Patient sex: M
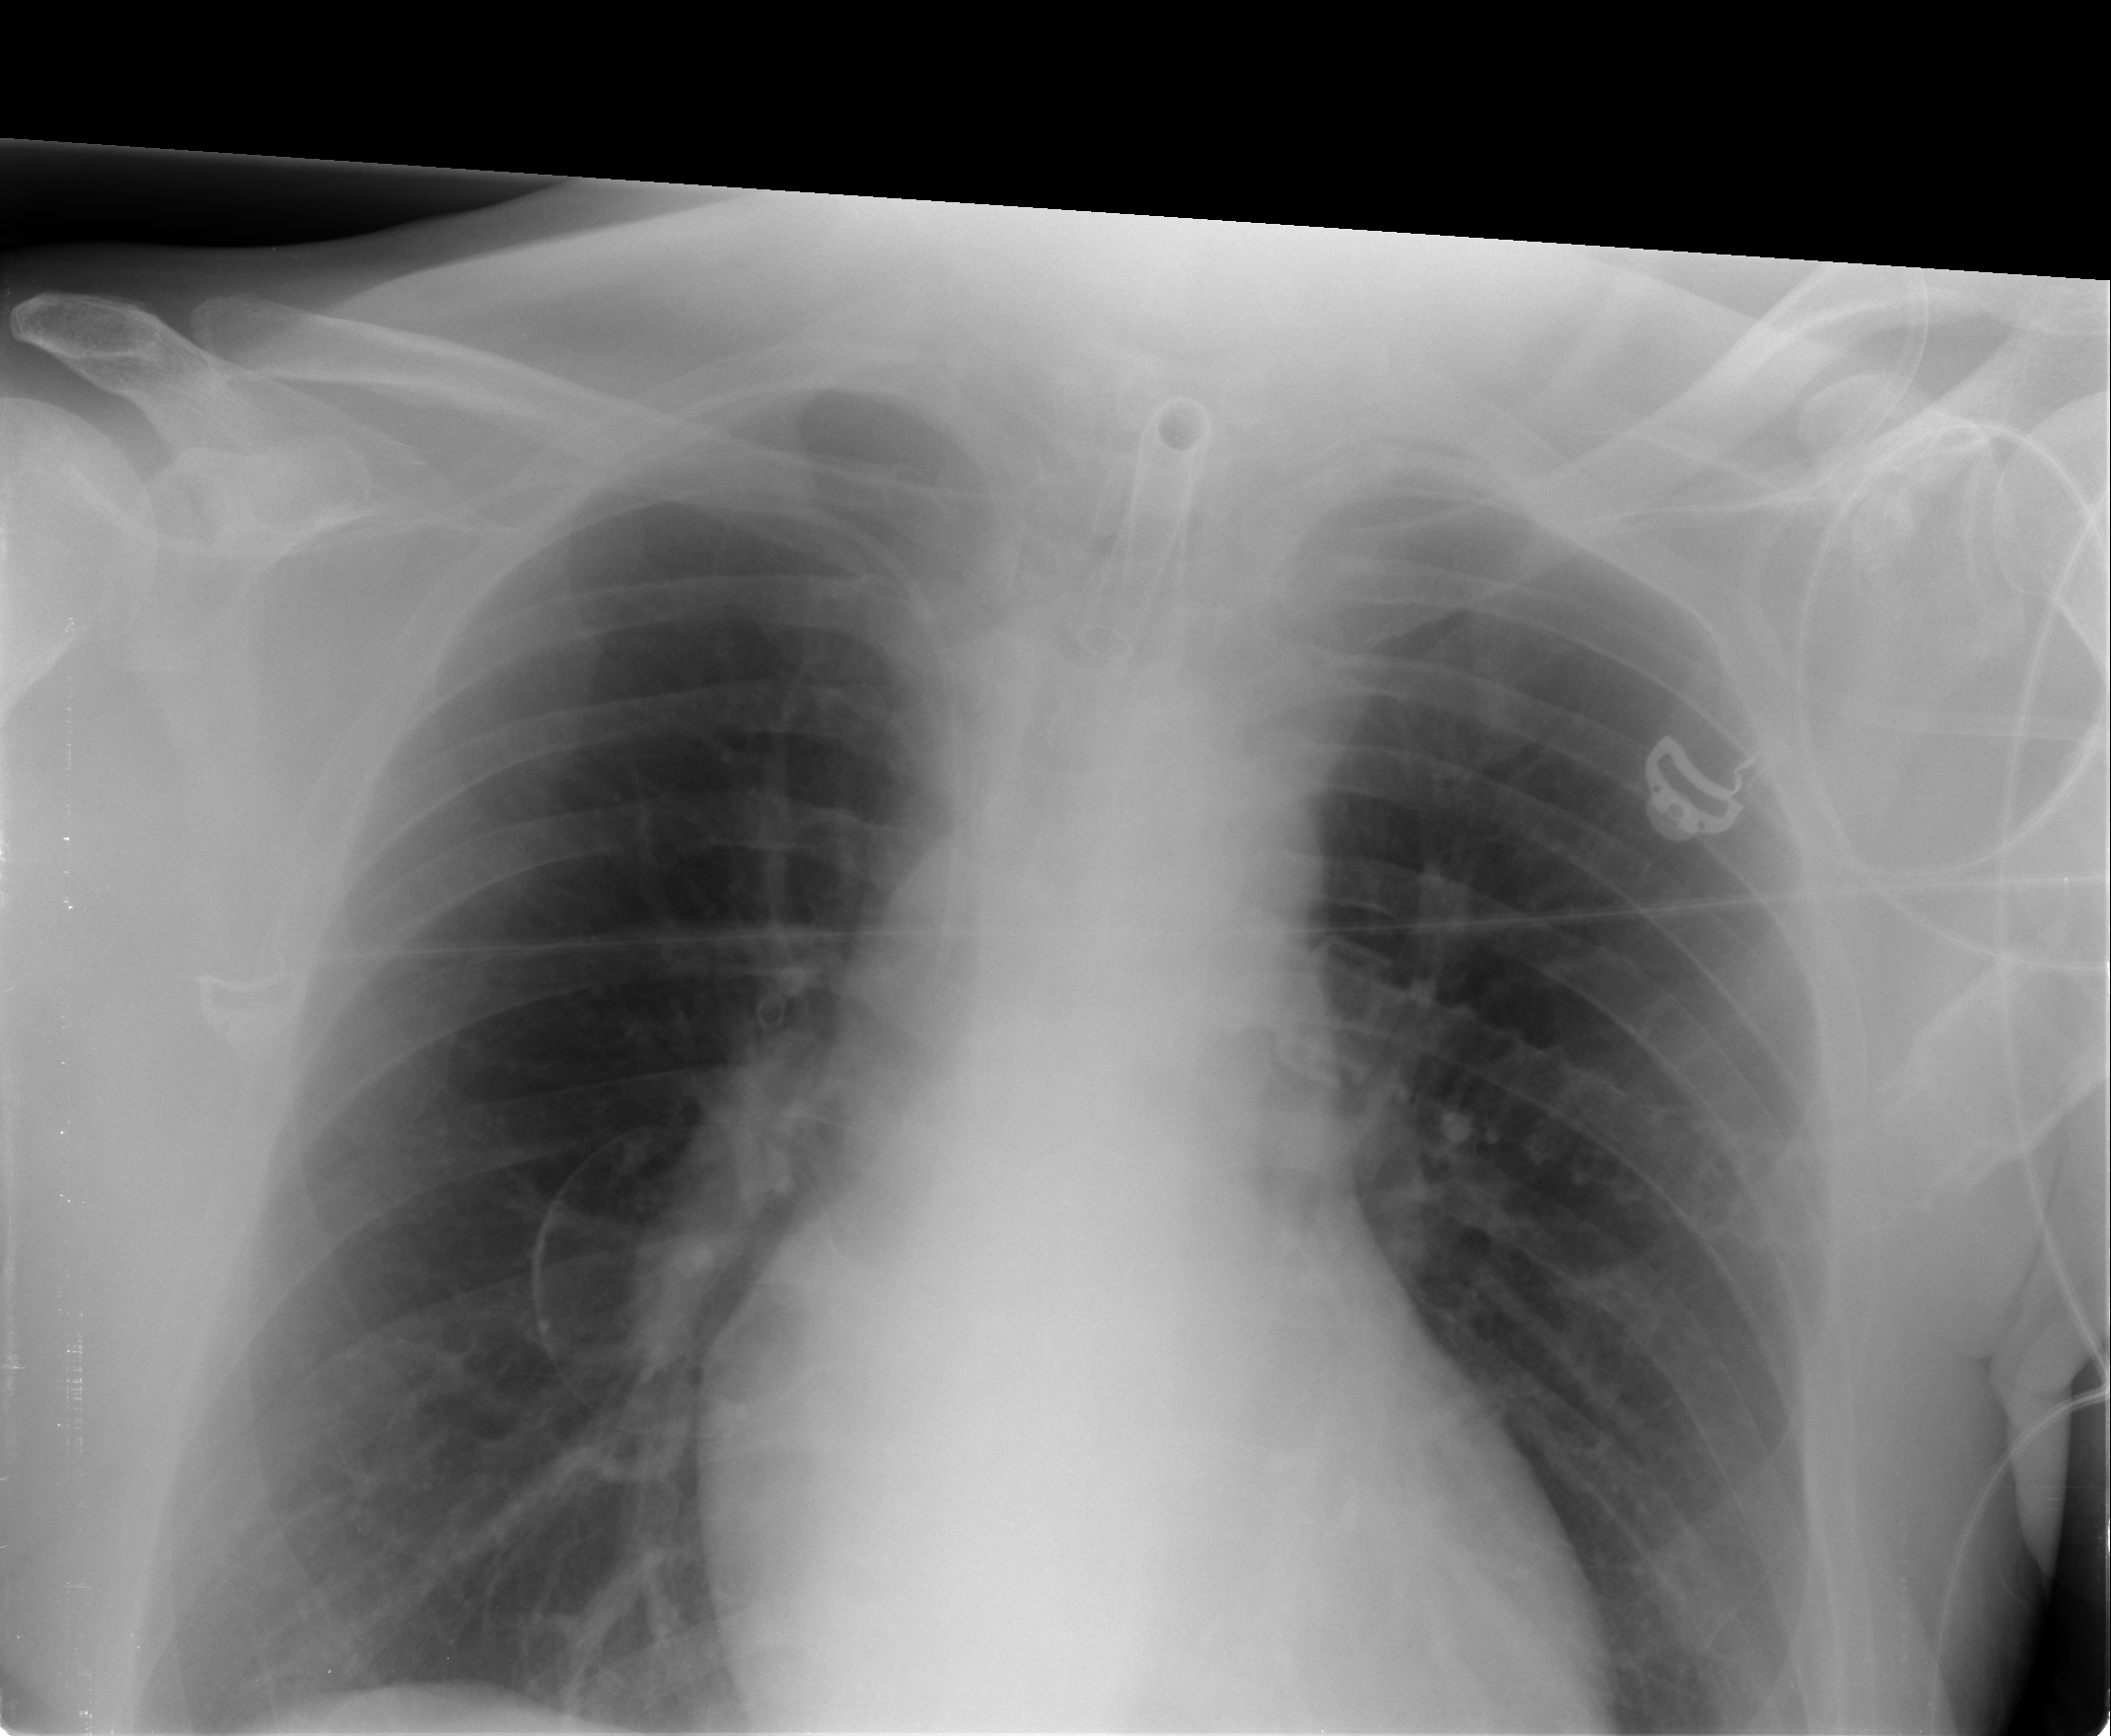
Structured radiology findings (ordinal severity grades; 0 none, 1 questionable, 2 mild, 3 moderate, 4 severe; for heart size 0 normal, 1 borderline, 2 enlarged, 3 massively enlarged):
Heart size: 2
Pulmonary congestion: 0
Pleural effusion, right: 0
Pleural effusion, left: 0
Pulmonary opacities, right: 0
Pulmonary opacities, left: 0
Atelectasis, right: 1
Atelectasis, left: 0